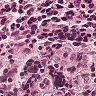
Metastatic tissue present: no